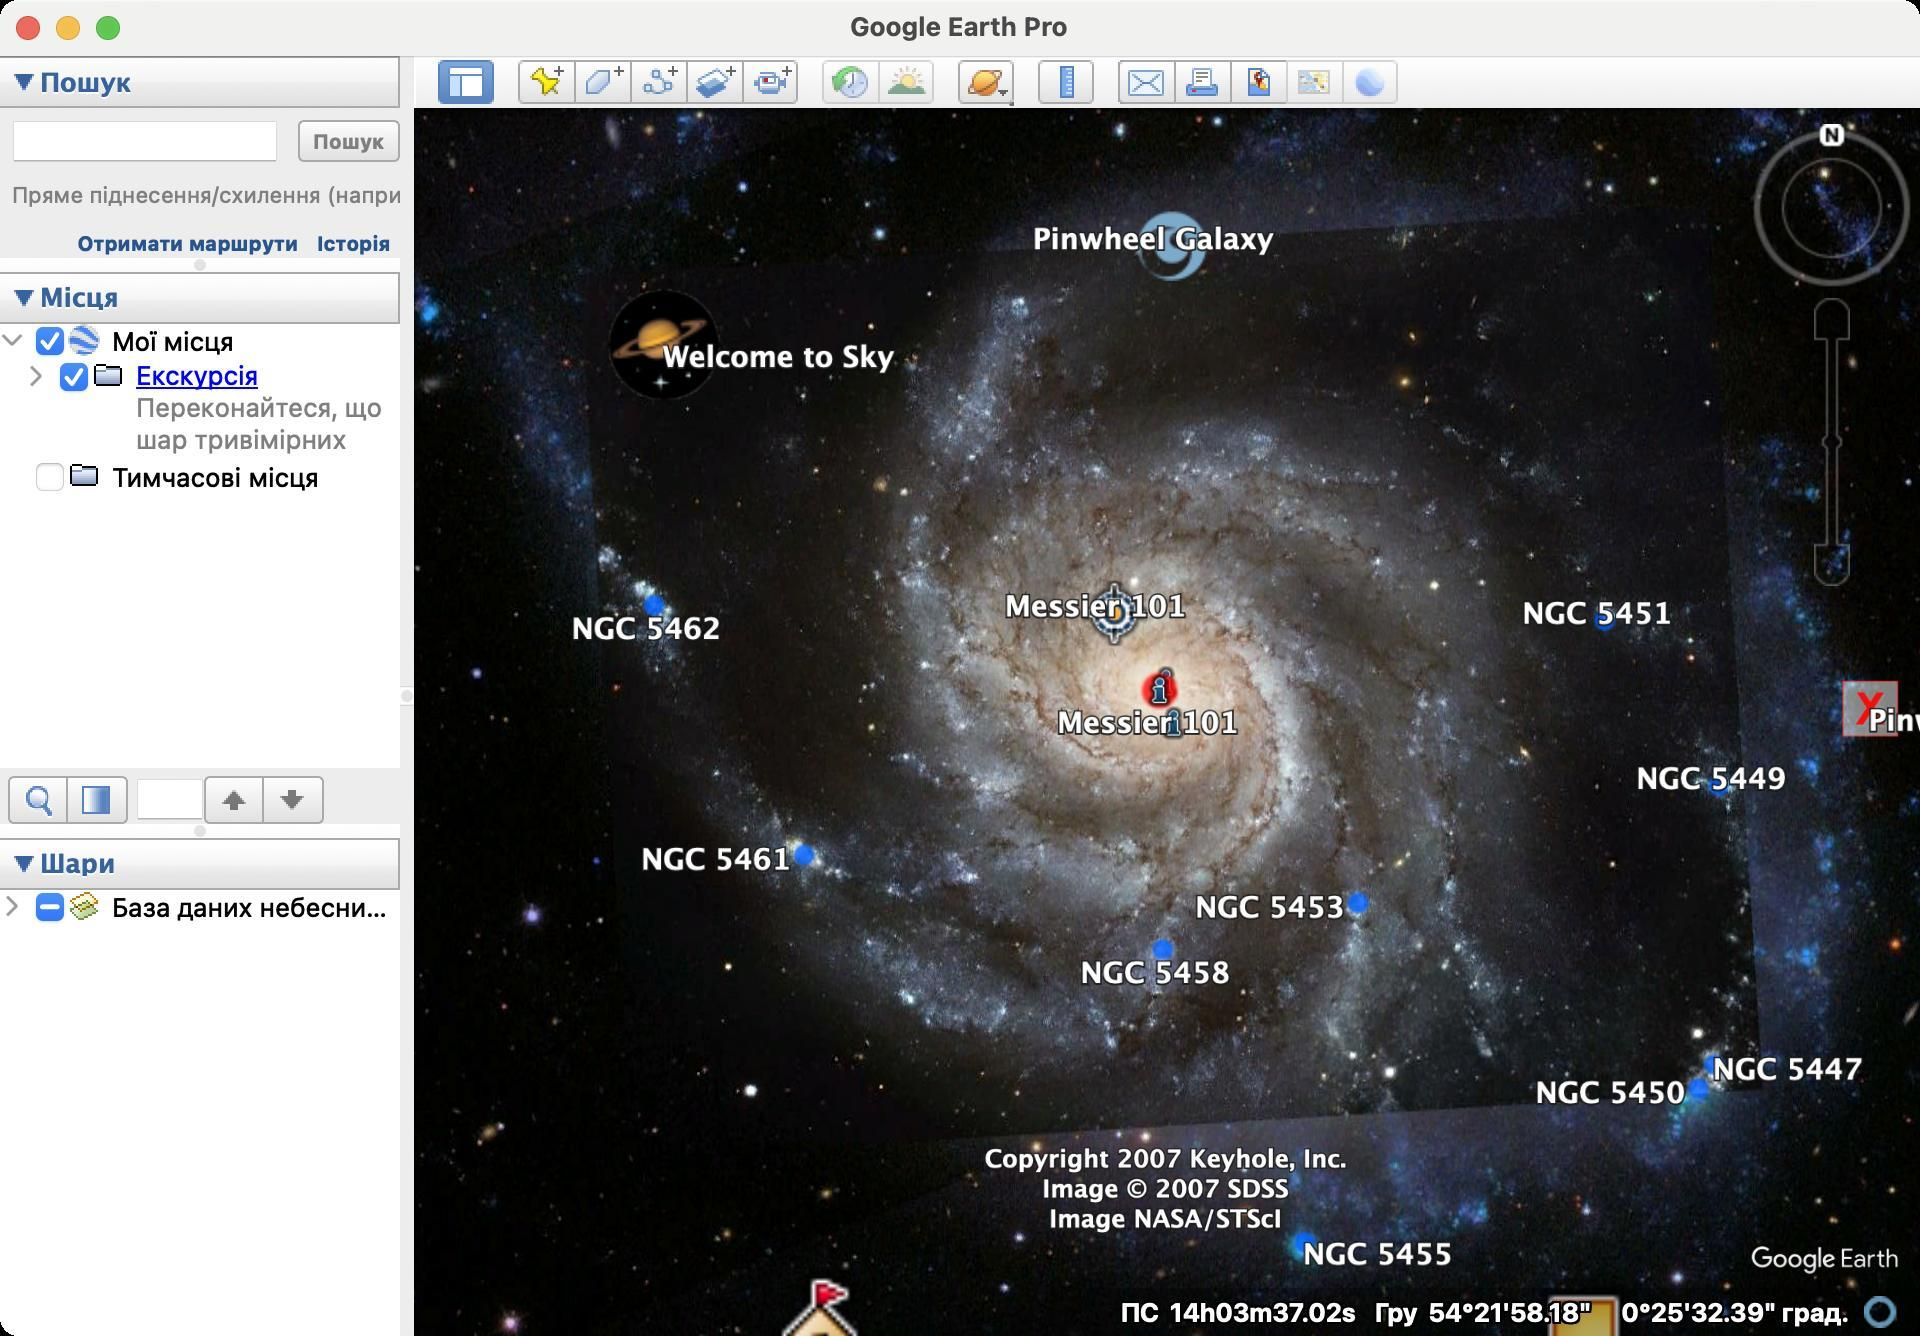
Accessibility tree:
{"name": "Google_Earth_Pro", "role": "AXWindow", "description": null, "role_description": "звичайне вікно", "value": null, "position": "205.00;119.00", "size": "960;668", "children": [{"name": "", "role": "AXSplitGroup", "description": "", "role_description": "група розділених областей", "value": null, "position": "0.00;28.00", "size": "960;640", "children": [{"name": "", "role": "AXGroup", "description": "", "role_description": "група", "value": null, "position": "207.00;28.00", "size": "753;640", "children": [{"name": "", "role": "AXSplitGroup", "description": "", "role_description": "група розділених областей", "value": null, "position": "207.00;28.00", "size": "753;26", "children": [{"name": "", "role": "AXCheckBox", "description": "Приховати бокову панель", "role_description": "галочка", "value": 1, "position": "219.00;30.00", "size": "28;22", "children": []}, {"name": "", "role": "AXButton", "description": "Додати мітку", "role_description": "кнопка", "value": null, "position": "259.00;30.00", "size": "28;22", "children": []}, {"name": "", "role": "AXButton", "description": "Додати багатокутник", "role_description": "кнопка", "value": null, "position": "287.00;30.00", "size": "28;22", "children": []}, {"name": "", "role": "AXButton", "description": "Додати шлях", "role_description": "кнопка", "value": null, "position": "315.00;30.00", "size": "28;22", "children": []}, {"name": "", "role": "AXButton", "description": "Додати накладання зображення", "role_description": "кнопка", "value": null, "position": "343.00;30.00", "size": "28;22", "children": []}, {"name": "", "role": "AXCheckBox", "description": "Запис подорожі", "role_description": "галочка", "value": 0, "position": "371.00;30.00", "size": "28;22", "children": []}, {"name": "", "role": "AXCheckBox", "description": "Показати зображення в часі. Скористайтеся повзунком часу, щоб переміщатися між датами отримання зображення.", "role_description": "галочка", "value": 0, "position": "411.00;30.00", "size": "28;22", "children": []}, {"name": "", "role": "AXCheckBox", "description": "Показати, як падає сонячне світло на ландшафт. Скористайтеся повзунком часу, щоб вибрати пору дня.", "role_description": "галочка", "value": 0, "position": "439.00;30.00", "size": "28;22", "children": []}, {"name": "", "role": "AXMenuButton", "description": "Переключає режими перегляду \"Земля, \"Небо\" та інших планет.", "role_description": "кнопка меню", "value": null, "position": "479.00;29.00", "size": "28;24", "children": []}, {"name": "", "role": "AXCheckBox", "description": "Показати лінійку", "role_description": "галочка", "value": 0, "position": "519.00;30.00", "size": "28;22", "children": []}, {"name": "", "role": "AXButton", "description": "Електронна пошта", "role_description": "кнопка", "value": null, "position": "559.00;30.00", "size": "28;22", "children": []}, {"name": "", "role": "AXCheckBox", "description": "Друк", "role_description": "галочка", "value": 0, "position": "587.00;30.00", "size": "28;22", "children": []}, {"name": "", "role": "AXCheckBox", "description": "Зберегти зображення", "role_description": "галочка", "value": 0, "position": "615.00;30.00", "size": "28;22", "children": []}, {"name": "", "role": "AXButton", "description": "Переглянути в Картах Google", "role_description": "кнопка", "value": null, "position": "643.00;30.00", "size": "28;22", "children": []}, {"name": "", "role": "AXButton", "description": "Переглянути через Google Планета Земля в Інтернеті", "role_description": "кнопка", "value": null, "position": "671.00;30.00", "size": "28;22", "children": []}]}]}, {"name": "", "role": "AXSplitGroup", "description": "", "role_description": "група розділених областей", "value": null, "position": "0.00;28.00", "size": "200;640", "children": [{"name": "Шари", "role": "AXCheckBox", "description": "Визначні місця та інші функції", "role_description": "галочка", "value": 1, "position": "0.00;419.00", "size": "198;26", "children": []}, {"name": "", "role": "AXGroup", "description": "", "role_description": "група", "value": null, "position": "0.00;445.00", "size": "200;223", "children": [{"name": "База_даних_небесних_об’єктів", "role": "AXGroup", "description": "", "role_description": "група", "value": null, "position": "12.00;445.00", "size": "188;18", "children": []}]}, {"name": "Місця", "role": "AXCheckBox", "description": "Збережені місця (Уподобання)  Натисніть, щоб розгорнути або згорнути.", "role_description": "галочка", "value": 1, "position": "0.00;136.00", "size": "200;26", "children": []}, {"name": "", "role": "AXGroup", "description": "", "role_description": "група", "value": null, "position": "0.00;162.00", "size": "200;222", "children": [{"name": "Мої_місця", "role": "AXGroup", "description": "", "role_description": "група", "value": null, "position": "12.00;162.00", "size": "188;18", "children": []}, {"name": "​", "role": "AXGroup", "description": "", "role_description": "група", "value": null, "position": "24.00;180.00", "size": "176;50", "children": []}, {"name": "Тимчасові_місця", "role": "AXGroup", "description": "", "role_description": "група", "value": null, "position": "12.00;230.00", "size": "188;18", "children": []}]}, {"name": "", "role": "AXButton", "description": "Знайти в \"Моїх місцях\"", "role_description": "кнопка", "value": null, "position": "4.00;388.00", "size": "30;24", "children": []}, {"name": "", "role": "AXButton", "description": "Налаштувати прозорість", "role_description": "кнопка", "value": null, "position": "34.00;388.00", "size": "30;24", "children": []}, {"name": "", "role": "AXGroup", "description": "", "role_description": "група", "value": null, "position": "68.00;388.00", "size": "94;24", "children": [{"name": "", "role": "AXTextField", "description": "", "role_description": "текстове поле", "value": "", "position": "68.00;389.00", "size": "34;21", "children": []}, {"name": "", "role": "AXButton", "description": "Знайти попереднє", "role_description": "кнопка", "value": null, "position": "102.00;388.00", "size": "30;24", "children": []}, {"name": "", "role": "AXButton", "description": "Знайти наступне", "role_description": "кнопка", "value": null, "position": "132.00;388.00", "size": "30;24", "children": []}]}, {"name": "Пошук", "role": "AXCheckBox", "description": "", "role_description": "галочка", "value": 1, "position": "0.00;28.00", "size": "200;26", "children": []}, {"name": "", "role": "AXTextField", "description": "", "role_description": "текстове поле", "value": "", "position": "6.00;60.00", "size": "133;21", "children": []}, {"name": "Пошук", "role": "AXButton", "description": "Шукати на карті текст, введений у вікно пошуку", "role_description": "кнопка", "value": null, "position": "149.00;60.00", "size": "51;21", "children": []}, {"name": "Пряме_піднесення/схилення_(наприклад,_00h_42m_44.3s_+41°_16'_9\")", "role": "AXStaticText", "description": "", "role_description": "текст", "value": null, "position": "6.00;91.00", "size": "194;13", "children": []}, {"name": "Отримати_маршрути", "role": "AXButton", "description": "", "role_description": "кнопка", "value": null, "position": "34.00;114.00", "size": "120;15", "children": []}, {"name": "Історія", "role": "AXButton", "description": "Показати список останніх пошукових запитів", "role_description": "кнопка", "value": null, "position": "154.00;114.00", "size": "46;15", "children": []}, {"name": "", "role": "AXGrowArea", "description": "", "role_description": "область розширення", "value": null, "position": "0.00;129.00", "size": "200;7", "children": []}, {"name": "", "role": "AXGrowArea", "description": "", "role_description": "область розширення", "value": null, "position": "0.00;412.00", "size": "200;7", "children": []}]}, {"name": "", "role": "AXGrowArea", "description": "", "role_description": "область розширення", "value": null, "position": "200.00;28.00", "size": "7;640", "children": []}]}, {"name": null, "role": "AXButton", "description": null, "role_description": "кнопка закривання", "value": null, "position": "7.00;6.00", "size": "14;16", "children": []}, {"name": null, "role": "AXButton", "description": null, "role_description": "кнопка повноекранного режиму", "value": null, "position": "47.00;6.00", "size": "14;16", "children": [{"name": null, "role": "AXGroup", "description": null, "role_description": "група", "value": null, "position": "47.00;6.00", "size": "14;16", "children": [{"name": null, "role": "AXGroup", "description": null, "role_description": "група", "value": null, "position": "47.00;6.00", "size": "14;16", "children": []}]}]}, {"name": null, "role": "AXButton", "description": null, "role_description": "кнопка згортання", "value": null, "position": "27.00;6.00", "size": "14;16", "children": []}, {"name": null, "role": "AXStaticText", "description": null, "role_description": "текст", "value": "Google Earth Pro", "position": "423.00;5.00", "size": "113;16", "children": []}]}